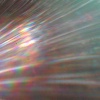
Label: sunburn